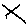
Label: line